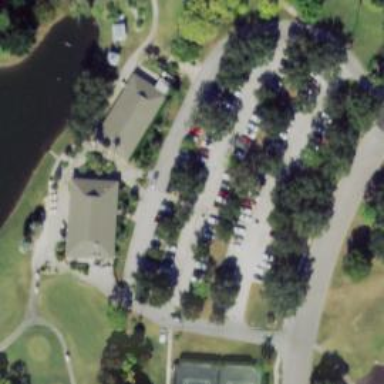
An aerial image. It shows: Golf cartpath that is also road path.